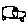
Label: car